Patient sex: M
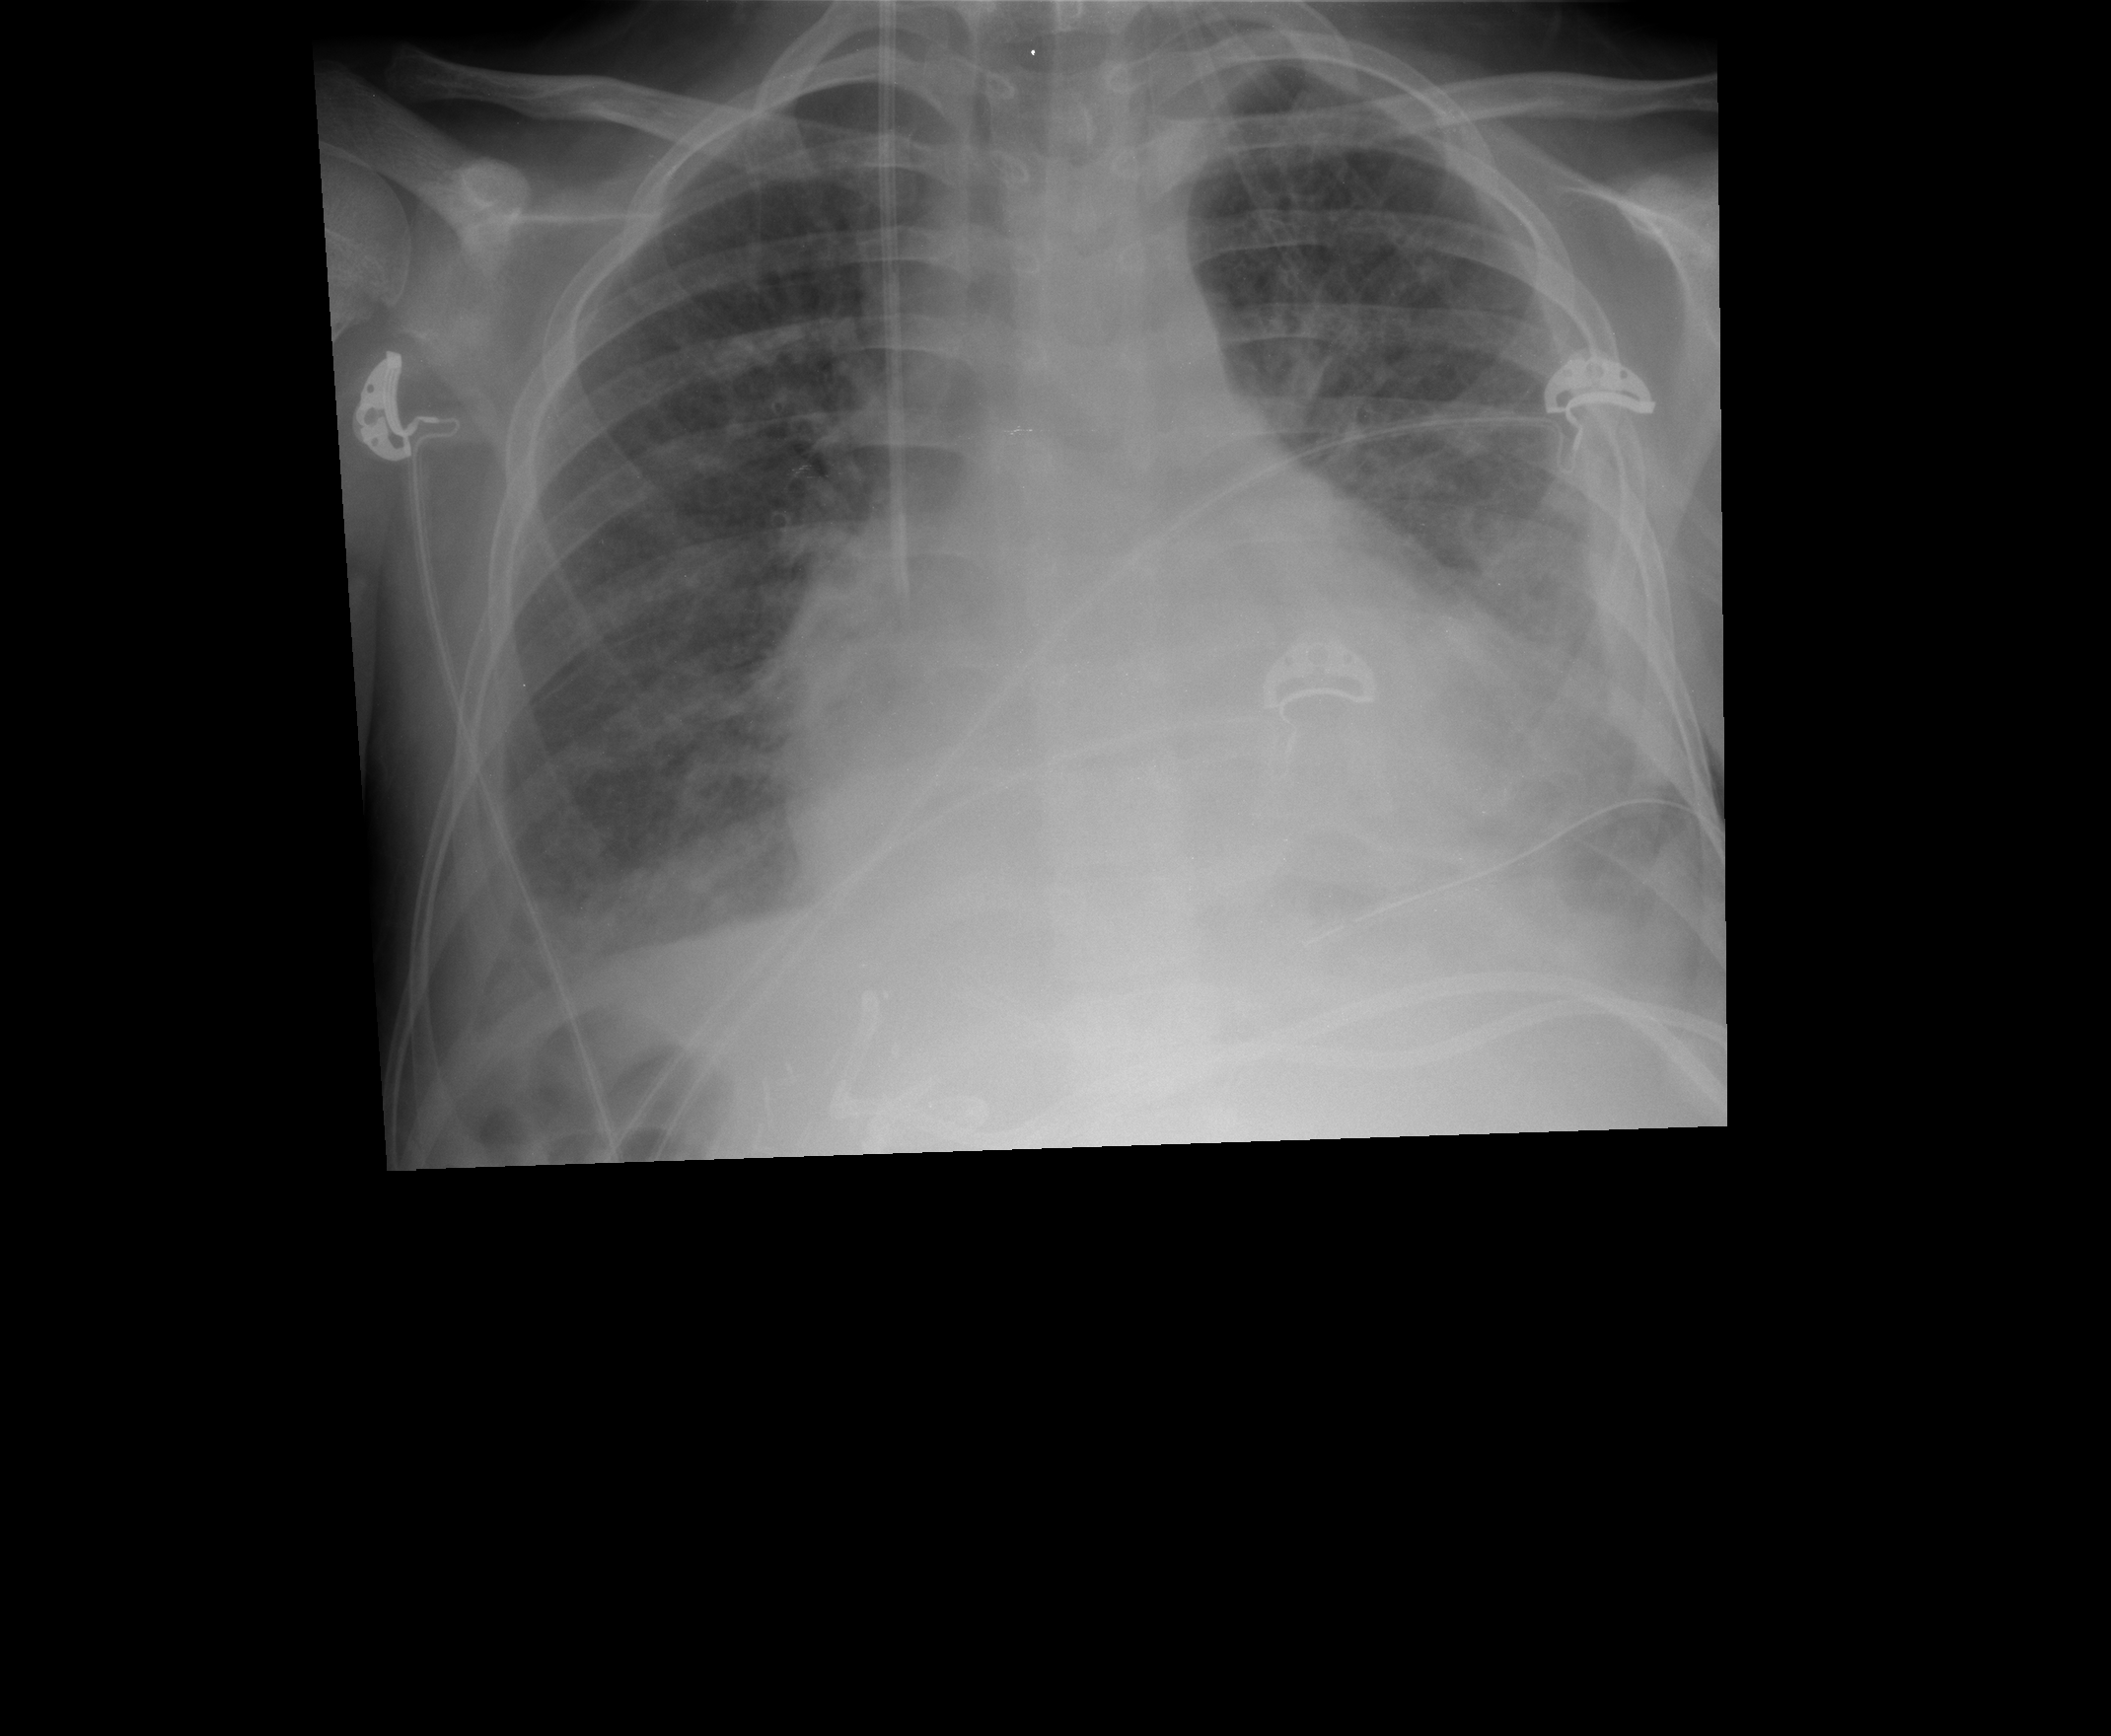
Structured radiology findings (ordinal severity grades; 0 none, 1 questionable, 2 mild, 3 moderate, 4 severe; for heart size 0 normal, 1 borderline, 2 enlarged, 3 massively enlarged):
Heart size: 2
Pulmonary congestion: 3
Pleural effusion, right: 2
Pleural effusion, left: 2
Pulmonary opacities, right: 0
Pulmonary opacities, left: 1
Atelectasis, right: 2
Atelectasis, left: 2